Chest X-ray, PA view. Patient: 74 years old, sex M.
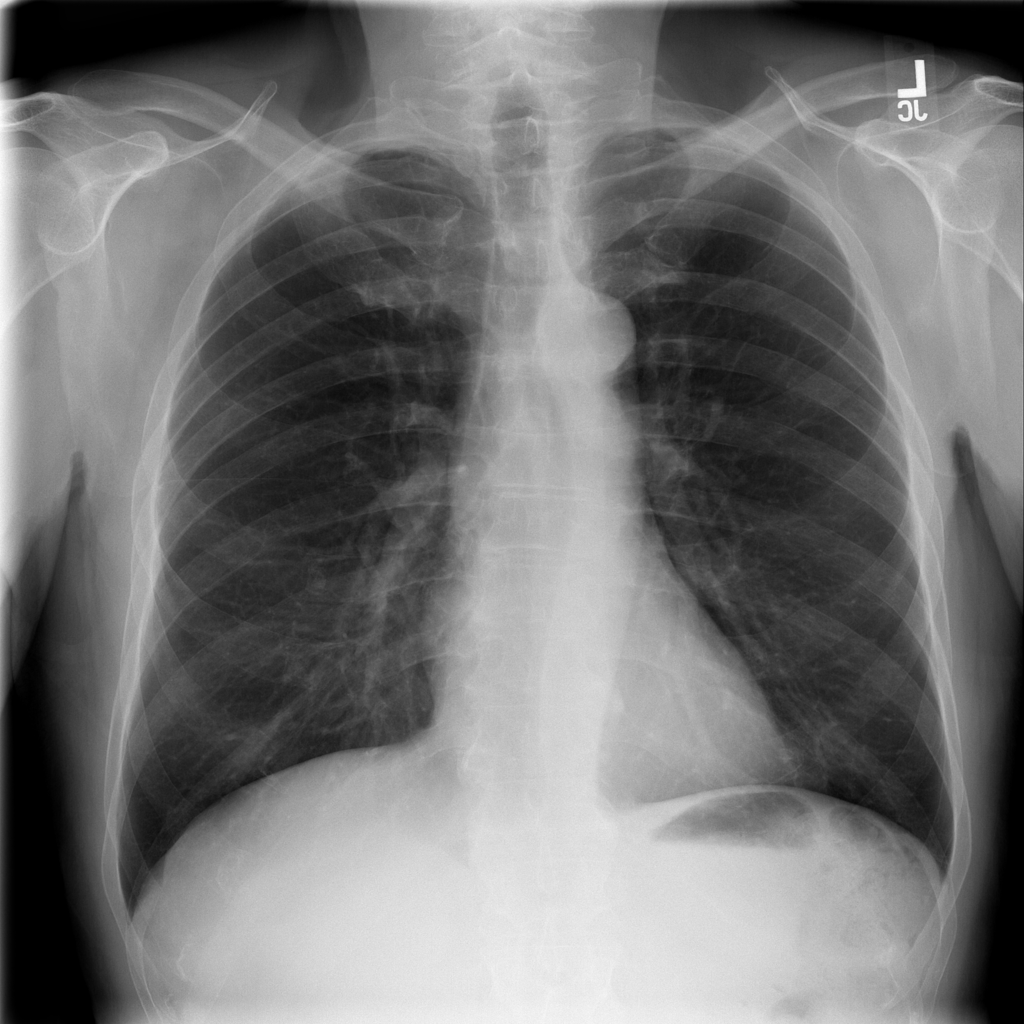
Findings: No Finding